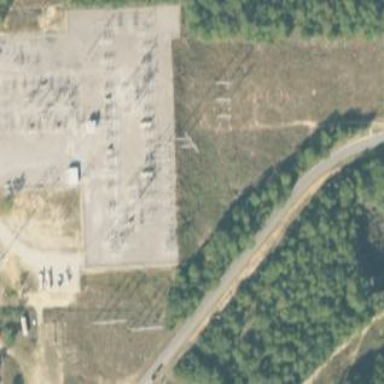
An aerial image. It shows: Outdoor power substation enclosed by fence. The substation operates at the transmission level.